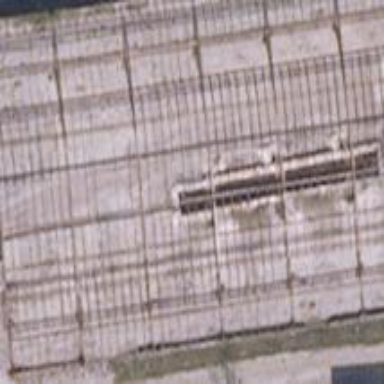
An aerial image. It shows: Industrial ruin building.